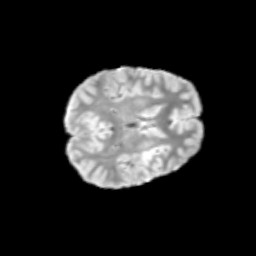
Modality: T2w
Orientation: axial
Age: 10
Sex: male
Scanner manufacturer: siemens
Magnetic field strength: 3 T
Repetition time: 3.8 s
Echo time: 0.07 s